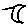
Label: moon